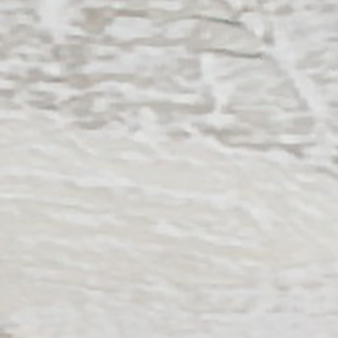
Label: other